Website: home-depot
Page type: account-selection
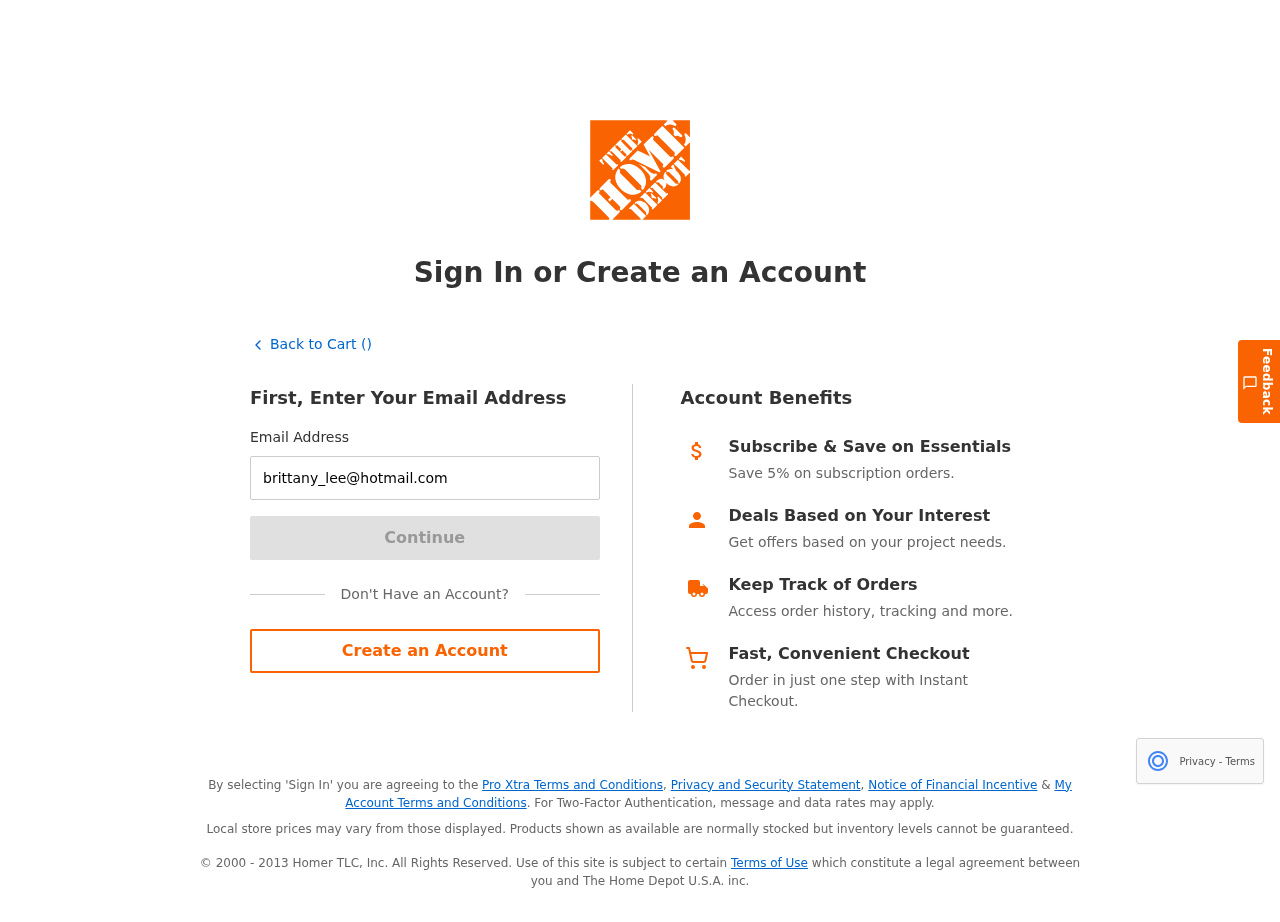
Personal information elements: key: PII_EMAIL
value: brittany_lee@hotmail.com